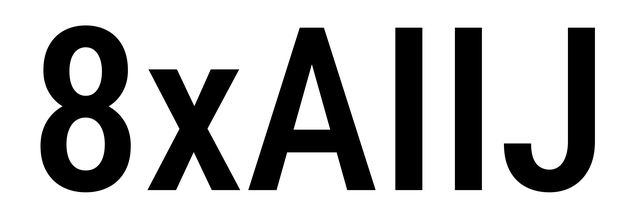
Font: Roboto_Condensed_Medium